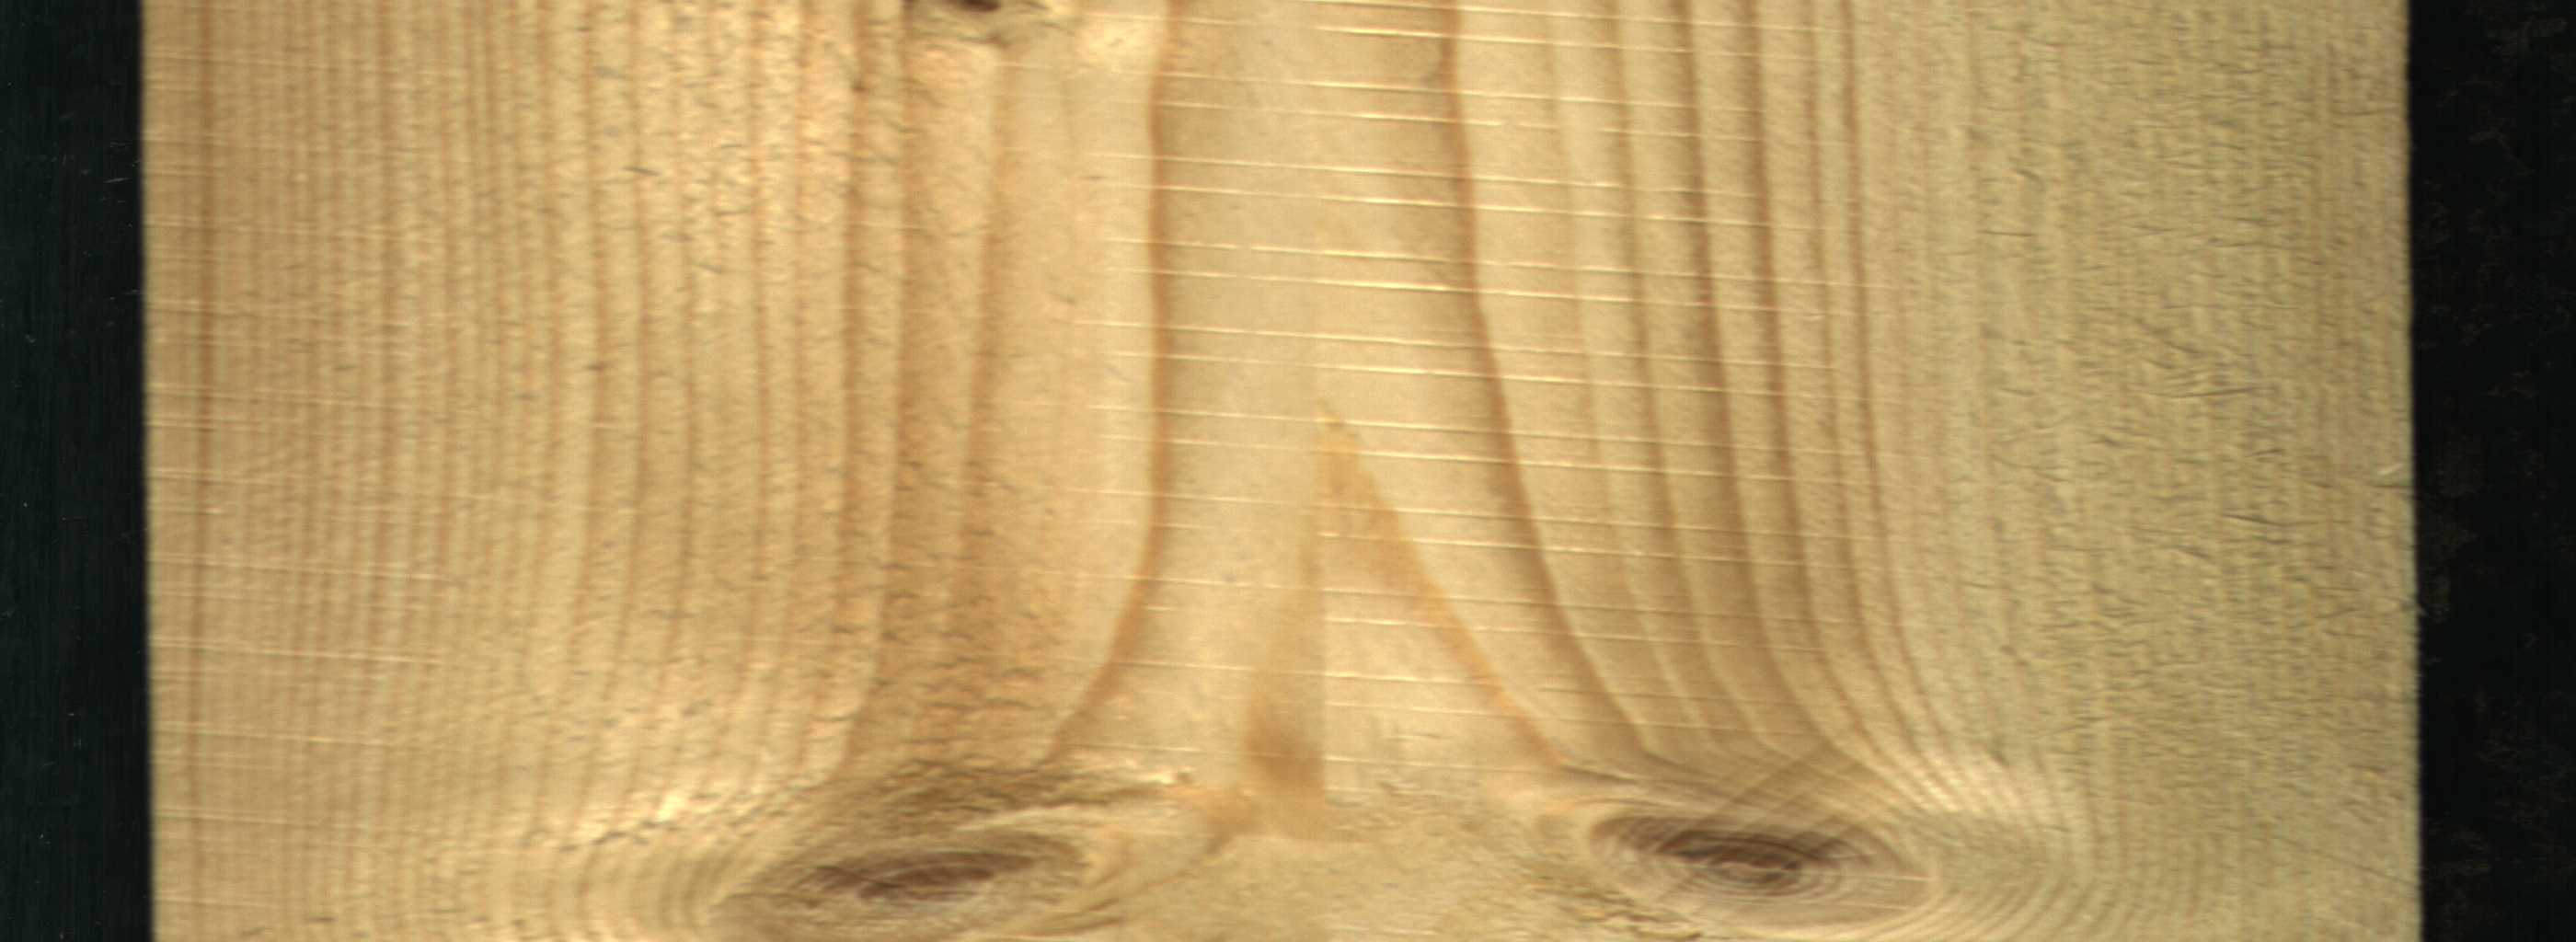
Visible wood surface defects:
Live_Knot
Live_Knot
Live_Knot